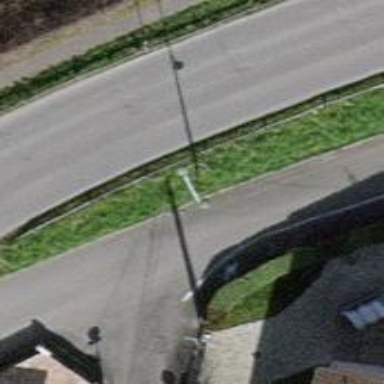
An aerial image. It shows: Pole serving as support.